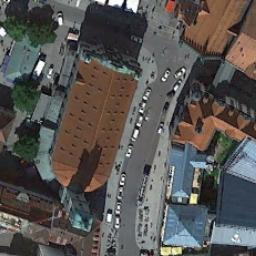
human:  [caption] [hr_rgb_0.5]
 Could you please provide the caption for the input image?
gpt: A tan prismatic roofed church with towers, Trees, Roads and cars around .

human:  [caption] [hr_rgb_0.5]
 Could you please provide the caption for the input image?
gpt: This is a church with a white roof .

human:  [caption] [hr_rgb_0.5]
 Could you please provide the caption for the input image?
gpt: The church with a tower and the rest of the church has an orange sloping roof .

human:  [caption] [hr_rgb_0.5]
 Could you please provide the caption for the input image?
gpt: The church is next to a road with some cars .

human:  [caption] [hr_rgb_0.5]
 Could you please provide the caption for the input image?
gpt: A church with a brown roof is beside a road and blue buildings .